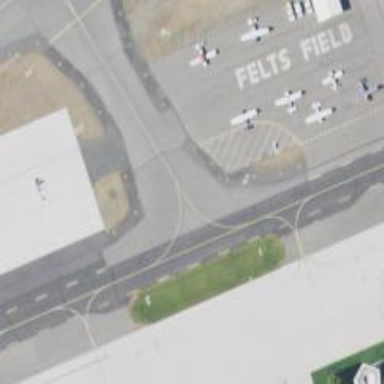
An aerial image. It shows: Image of taxiway at airport.